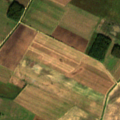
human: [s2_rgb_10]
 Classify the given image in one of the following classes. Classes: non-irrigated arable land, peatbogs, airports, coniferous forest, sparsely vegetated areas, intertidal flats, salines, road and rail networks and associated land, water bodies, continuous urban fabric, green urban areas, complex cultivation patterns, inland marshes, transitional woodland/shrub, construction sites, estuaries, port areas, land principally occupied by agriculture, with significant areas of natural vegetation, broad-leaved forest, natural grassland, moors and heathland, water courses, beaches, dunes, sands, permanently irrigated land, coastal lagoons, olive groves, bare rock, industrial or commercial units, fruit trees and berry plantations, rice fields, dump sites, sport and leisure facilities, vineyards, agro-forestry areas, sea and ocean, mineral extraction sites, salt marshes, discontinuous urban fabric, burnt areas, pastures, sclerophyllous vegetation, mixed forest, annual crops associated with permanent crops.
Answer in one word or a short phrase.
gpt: non-irrigated arable land